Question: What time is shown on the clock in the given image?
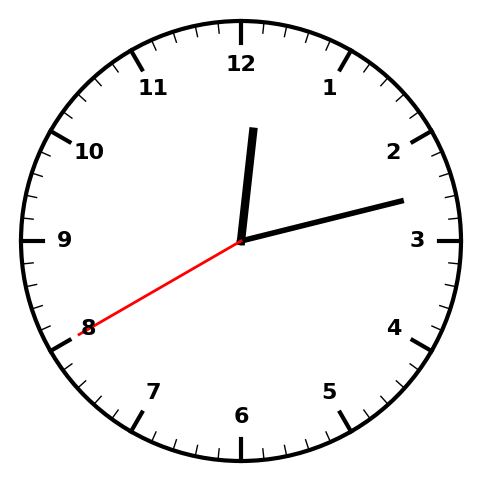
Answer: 12:12:40